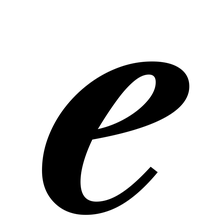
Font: LibreCaslonText-Italic_Bold_Italic